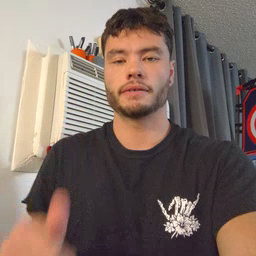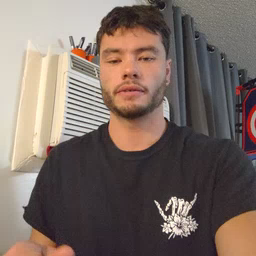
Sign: yourself